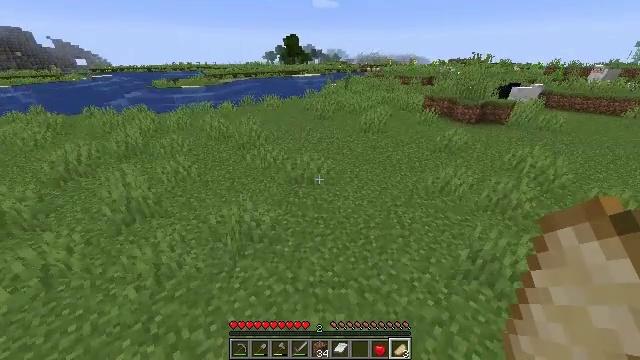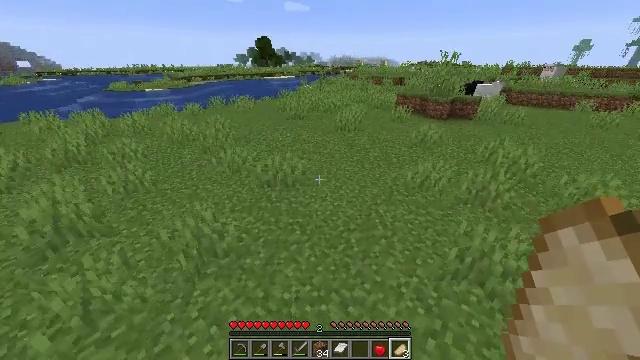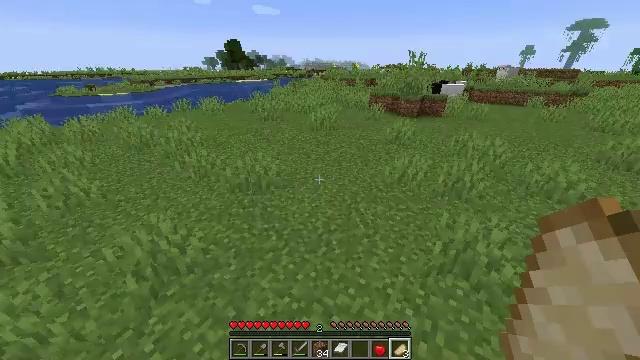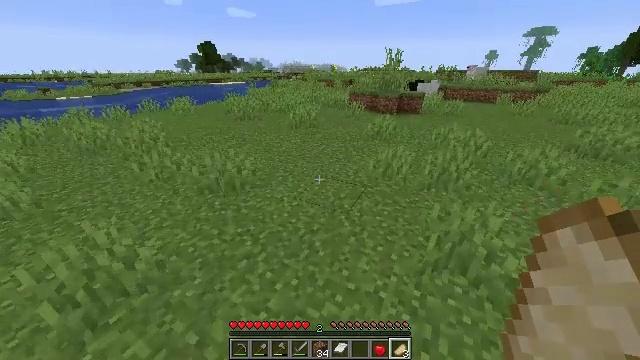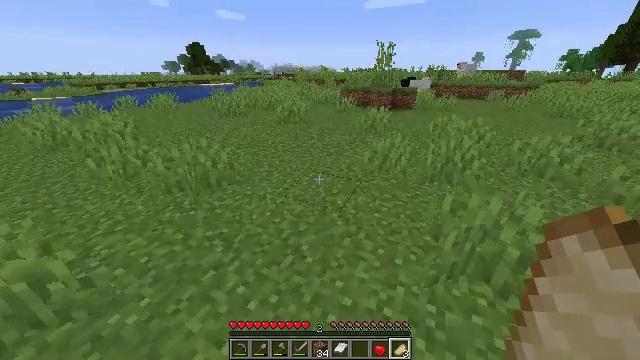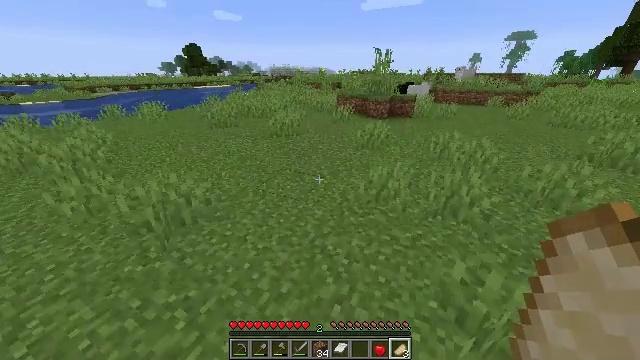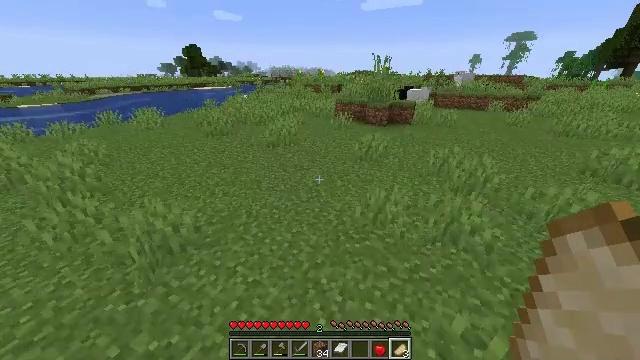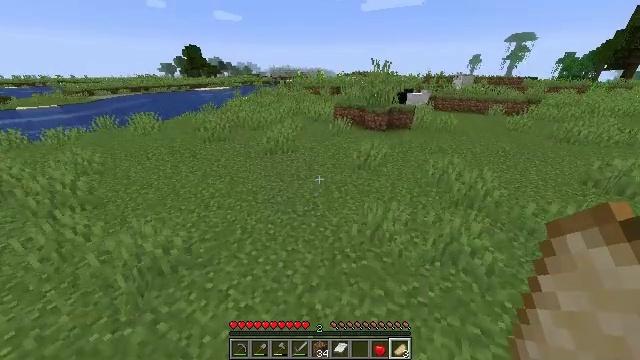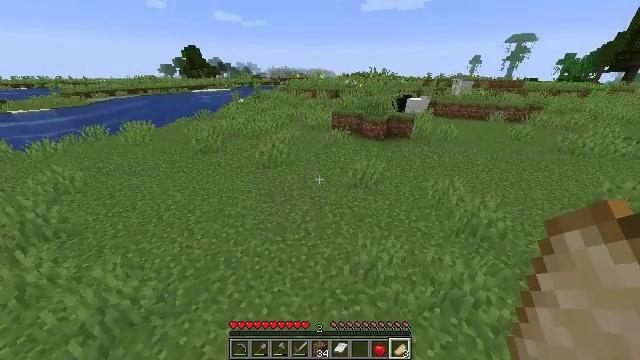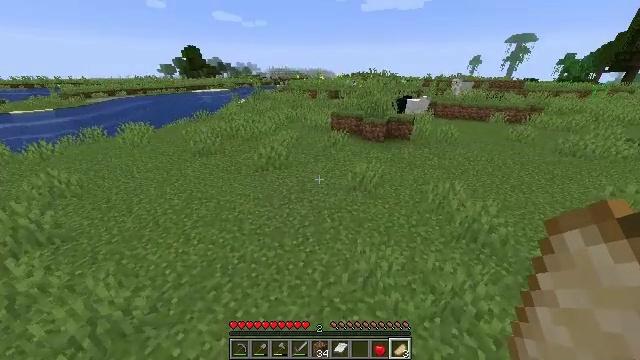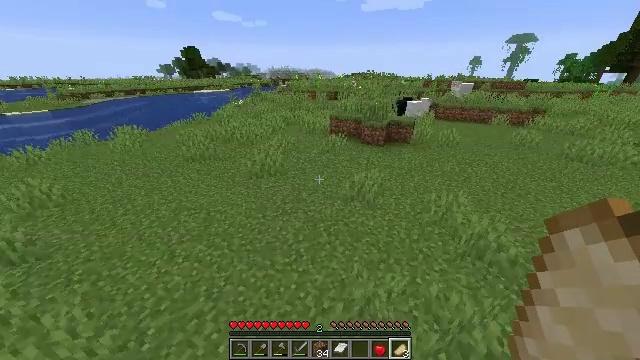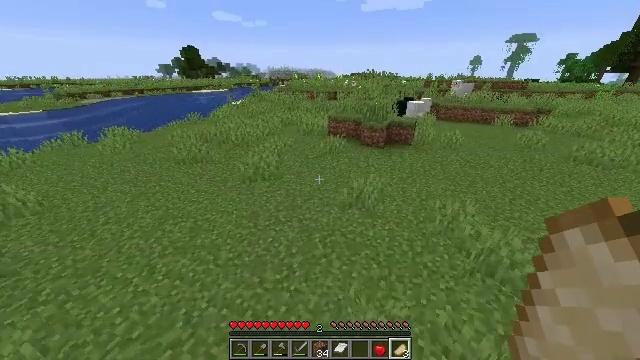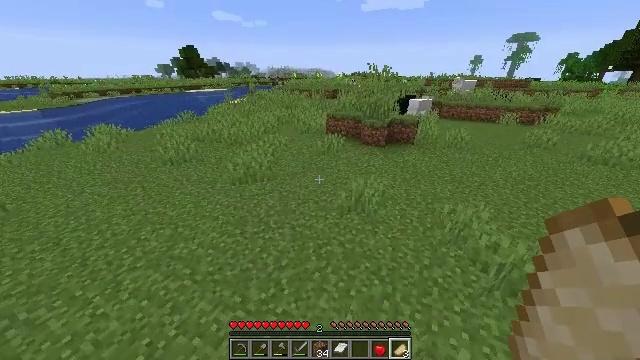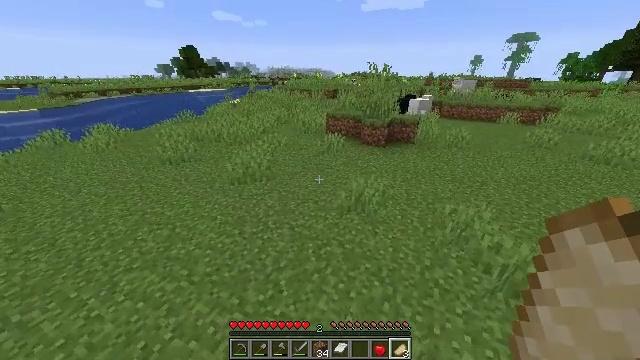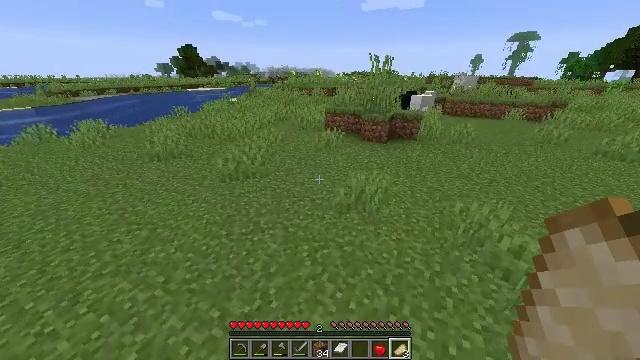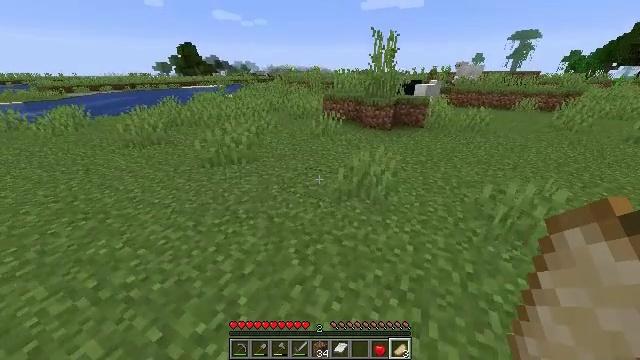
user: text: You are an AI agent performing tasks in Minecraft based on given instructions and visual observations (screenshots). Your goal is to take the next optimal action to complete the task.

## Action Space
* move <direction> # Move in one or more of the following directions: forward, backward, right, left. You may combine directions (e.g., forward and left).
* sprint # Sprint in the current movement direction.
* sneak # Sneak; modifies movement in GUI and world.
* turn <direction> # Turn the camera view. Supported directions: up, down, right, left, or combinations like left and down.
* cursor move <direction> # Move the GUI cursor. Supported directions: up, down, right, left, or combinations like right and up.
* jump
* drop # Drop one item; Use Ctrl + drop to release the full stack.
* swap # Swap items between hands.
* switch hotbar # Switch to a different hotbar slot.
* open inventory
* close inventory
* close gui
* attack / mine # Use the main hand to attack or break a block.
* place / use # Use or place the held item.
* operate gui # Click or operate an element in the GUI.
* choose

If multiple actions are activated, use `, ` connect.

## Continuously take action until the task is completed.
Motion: motion action
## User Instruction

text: Break the clay block to collect it.
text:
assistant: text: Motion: move forward and move right, sprint, turn right, jump
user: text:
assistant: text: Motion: move forward and move right, sprint, turn right, jump
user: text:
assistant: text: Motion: move forward and move right, sprint, turn right, jump
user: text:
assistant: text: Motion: move forward and move right, sprint, turn right, jump
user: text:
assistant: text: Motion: move forward and move right, sprint, jump
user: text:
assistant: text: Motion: move forward and move right, sprint, jump
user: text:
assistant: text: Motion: move forward and move right, sprint, jump
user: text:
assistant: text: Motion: move forward, sprint, jump
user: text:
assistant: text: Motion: move forward, sprint, jump
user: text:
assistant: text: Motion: move forward, sprint, jump
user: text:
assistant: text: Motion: move forward, sprint, jump
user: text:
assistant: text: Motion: move forward, sprint, jump
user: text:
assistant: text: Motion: move forward, sprint, jump
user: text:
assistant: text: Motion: move forward, sprint, jump
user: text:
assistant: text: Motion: move forward, sprint, jump
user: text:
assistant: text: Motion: move forward, sprint, jump
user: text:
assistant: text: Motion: move forward, sprint, jump
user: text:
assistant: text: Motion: move forward, sprint, jump
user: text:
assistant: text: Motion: move forward, sprint, jump
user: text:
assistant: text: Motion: move forward, sprint, jump
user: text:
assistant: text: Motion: move forward, sprint, jump
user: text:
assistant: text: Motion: move forward, sprint, jump
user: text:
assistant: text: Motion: move forward, sprint, jump
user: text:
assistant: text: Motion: move forward, sprint, jump
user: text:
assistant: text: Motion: move forward and move left, sprint, jump
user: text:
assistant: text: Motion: move forward and move left, sprint, jump
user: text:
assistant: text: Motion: move forward and move left, sprint, turn left, jump
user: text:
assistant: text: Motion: move forward and move left, sprint, turn left, jump
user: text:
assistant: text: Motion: move forward and move left, sprint, turn left, jump
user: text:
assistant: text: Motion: move forward and move left, sprint, turn left, jump